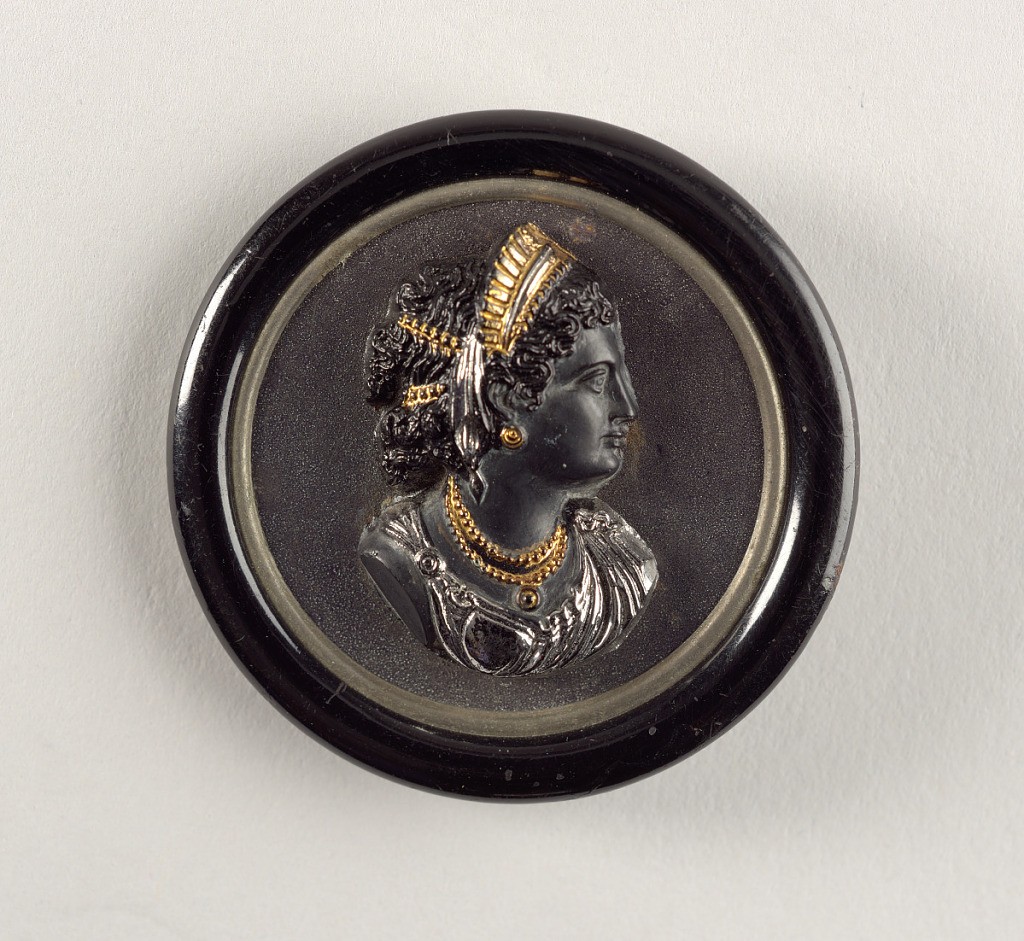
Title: Button
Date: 1820–30
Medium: Blackened, silvered, and gilt tin
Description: On card 43